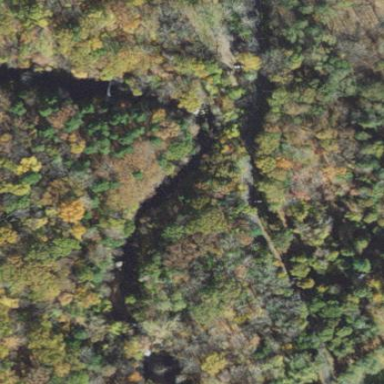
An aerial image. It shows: Nature reserve within woodland. It is preserved open space.